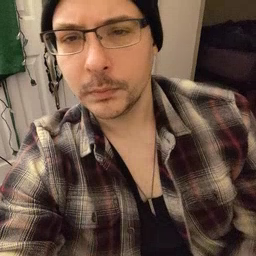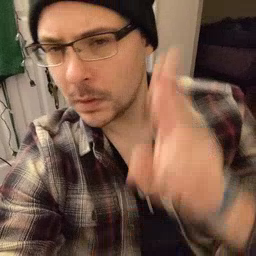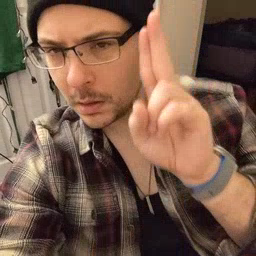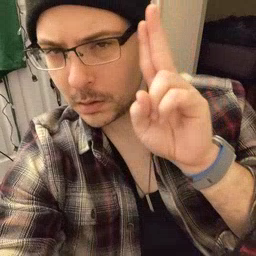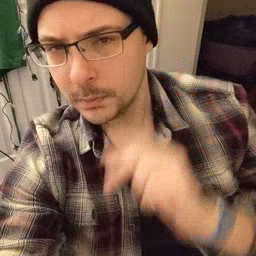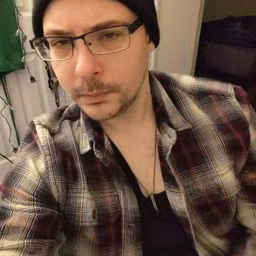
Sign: uncle